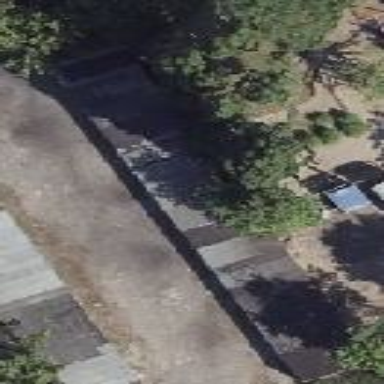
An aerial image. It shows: Garage with skillion roof.